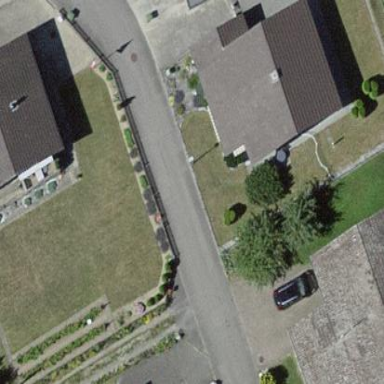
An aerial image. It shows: Building with tile roof.